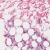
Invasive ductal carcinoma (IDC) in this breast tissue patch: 0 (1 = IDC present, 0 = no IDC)